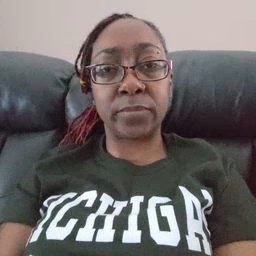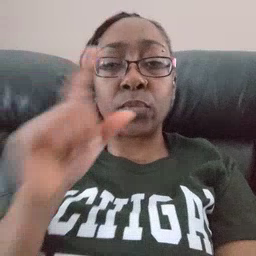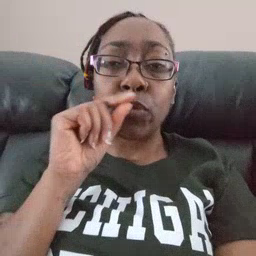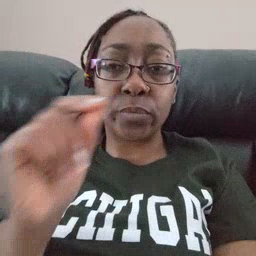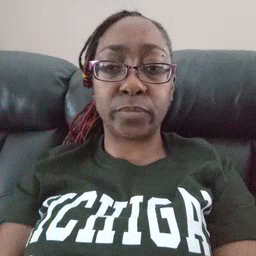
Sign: bird